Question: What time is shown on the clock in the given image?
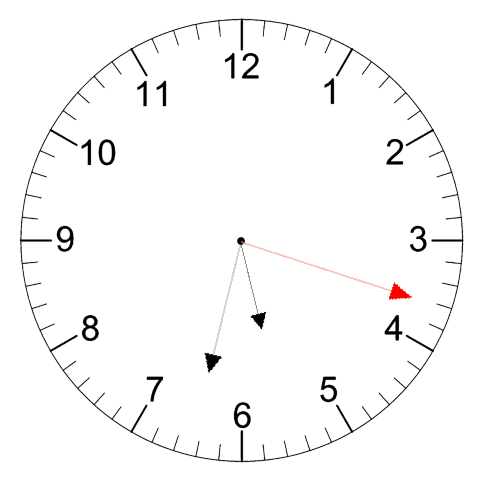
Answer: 05:32:18